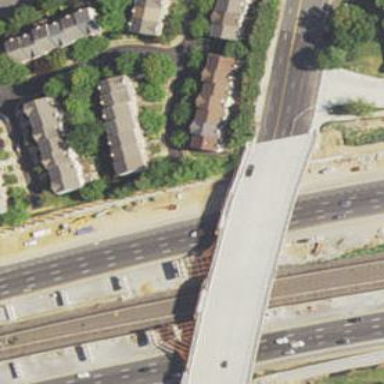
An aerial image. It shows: Man-made bridge.